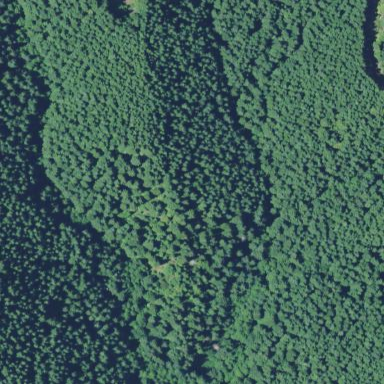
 likely man-made clearing in the landscape."